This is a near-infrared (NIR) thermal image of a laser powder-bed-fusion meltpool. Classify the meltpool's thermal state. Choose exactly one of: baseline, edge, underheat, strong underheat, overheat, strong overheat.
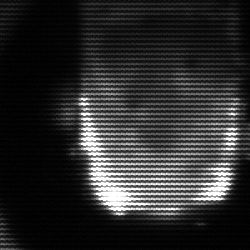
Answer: baseline